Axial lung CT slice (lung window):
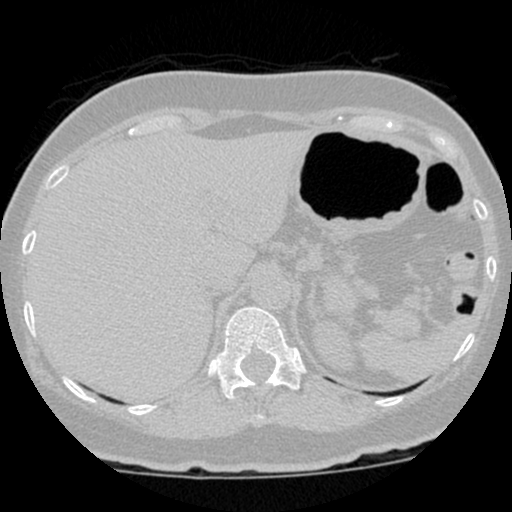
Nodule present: no